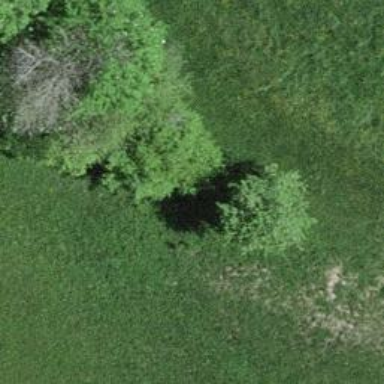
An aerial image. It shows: Beautiful tree in nature.